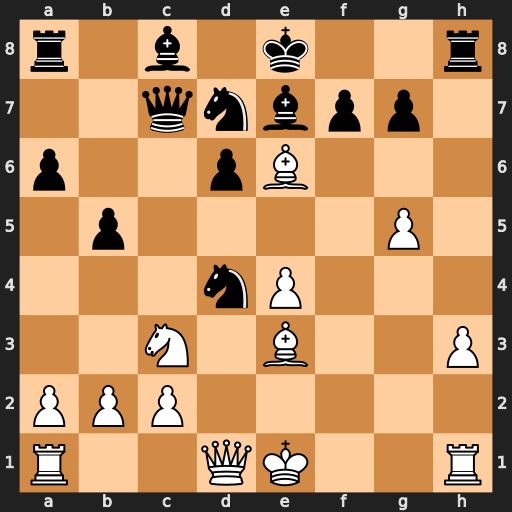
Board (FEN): r1b1k2r/2qnbpp1/p2pB3/1p4P1/3nP3/2N1B2P/PPP5/R2QK2R
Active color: w
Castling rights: KQkq
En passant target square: -
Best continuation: Bxd7+ Qxd7 Qxd4